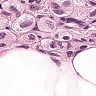
Metastatic tissue present: yes